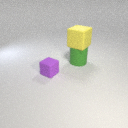
small purple rubber cube to the left of large green rubber cylinder